Interaction volume radius: 5 \u00c5
Interaction volume height: 30 \u00c5
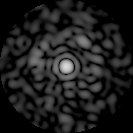
Disorder parameter: 0.8352